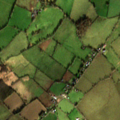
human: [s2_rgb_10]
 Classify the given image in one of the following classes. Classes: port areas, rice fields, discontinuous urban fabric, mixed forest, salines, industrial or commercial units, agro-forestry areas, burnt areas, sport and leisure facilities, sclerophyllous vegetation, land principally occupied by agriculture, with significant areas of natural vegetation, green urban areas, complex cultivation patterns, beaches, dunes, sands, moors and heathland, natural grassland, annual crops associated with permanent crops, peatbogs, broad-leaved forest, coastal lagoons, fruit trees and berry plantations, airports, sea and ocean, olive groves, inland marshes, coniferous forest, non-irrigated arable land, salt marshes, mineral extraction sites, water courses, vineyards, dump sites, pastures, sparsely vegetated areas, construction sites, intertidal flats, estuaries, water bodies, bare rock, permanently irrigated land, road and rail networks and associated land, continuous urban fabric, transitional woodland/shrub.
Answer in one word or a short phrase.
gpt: pastures